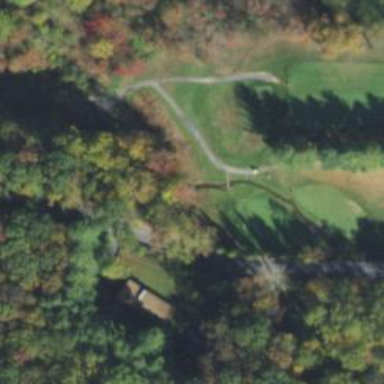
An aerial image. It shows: Path bridge on golf course.